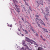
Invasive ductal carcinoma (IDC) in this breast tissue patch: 1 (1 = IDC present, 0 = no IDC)